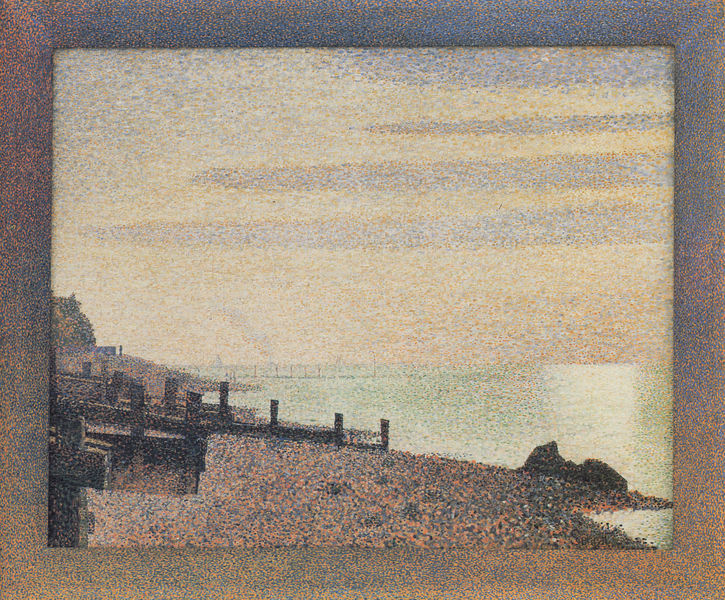
Titel: Honfleur, un soir, embouchure de la Seine
Künstler: Georges Pierre Seurat
Standort: New York (New York)
Institution: The Museum of Modern Art
Schlagwörter: berg, blau, dunkel, felsen, gemälde, himmel, meer, schatten, wasser, weiß, wolken, fluss, gelb, grün, impressionismus, landschaft, ocker, sand, see, ufer, abend, braun, frankreich, grau, hell, holz, hüte, licht, orange, paris, schwarz, türkis, ausblick, gebäude, haus, rot, weg, wolke, zaun, beige, blass, rahmen, silber, stein, steine, bild, spiegel, einsamkeit, ferne, horizont, horizontlinie, natur, pfähle, spiegelung, weite, einsam, gewässer, pastos, polder, sonne, wasserspiegelung, anhöhe, passpartout, kieselsteine, klar, küste, strand, ruhe, rahmung, düster, moderne, pointilismus, abhang, berge, farben, fels, abendsonne, lila, nebel, sonnenuntergang, violett, monochrom, südfrankreich, rand, kies, kähne, anleger, kai, nebelig, böschung, seestück, steg, impressionistisch, spiegeln, bohlen, stimmung, trübe, still, abendstimmung, unscharf, pfosten, stege, punkte, provence, gepunktet, kreuz, neblig, kiesel, sandstrand, tupfen, verschwommen, seurat, signac, nordsee, gerahmt, ciel, rein, raster, seelandschaft, bleu, pointillismus, postimpressionismus, pointillisme, solitude, gesprenkelt, somme, küstenstreifen, rocher, aurore, impressionnisme, automne, rose, seegestade, plage, all over, pastel, crépuscule, ärmelkanal, sable, reine farbe, sandig, désert, mélancolie, ponton, schanzen, all over painting, azur, impressipnistisch, kjkkkkkk, norsee, pasthos, printemps, rahmenbemalung